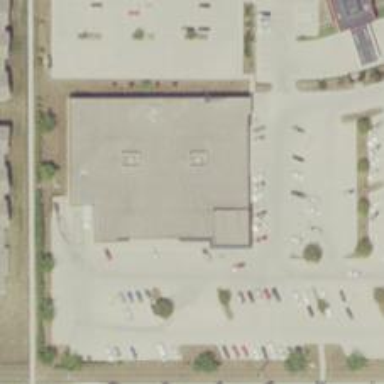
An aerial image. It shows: Supermarket.